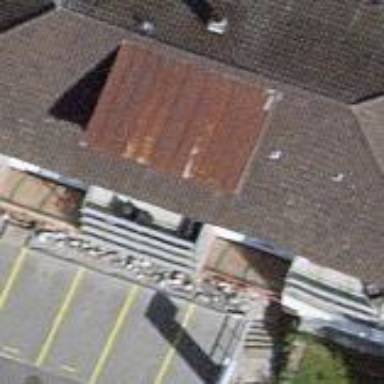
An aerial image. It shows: Building with hipped roof shape.